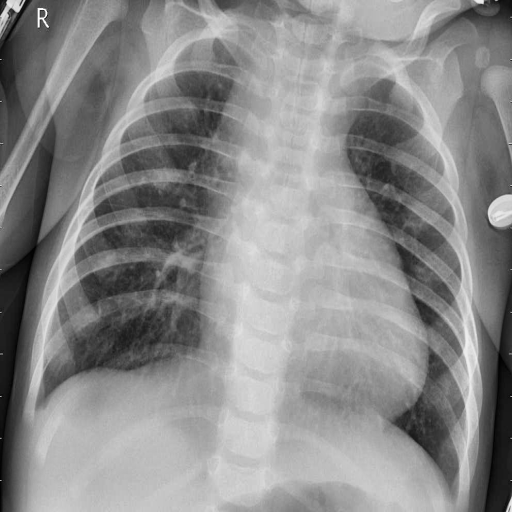
Finding: PNEUMONIA